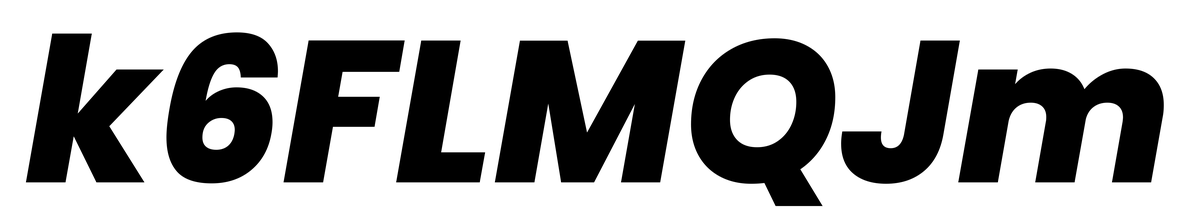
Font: Poppins-ExtraBoldItalic